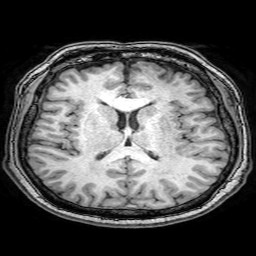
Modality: T1w
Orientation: coronal
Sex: female
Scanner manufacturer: philips
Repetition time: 0.008107 s
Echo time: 0.00371 s